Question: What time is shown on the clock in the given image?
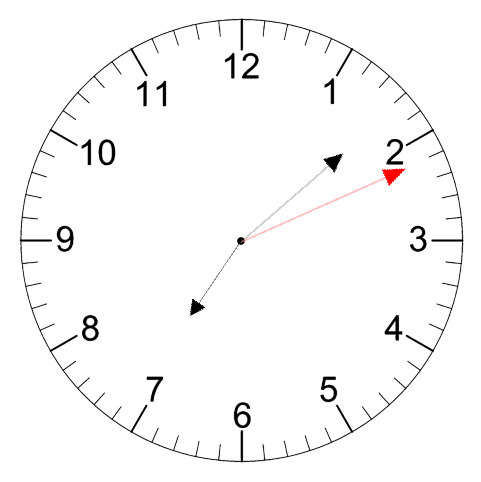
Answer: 07:08:11